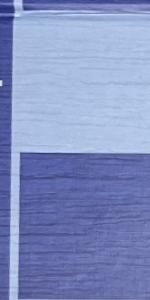
Label: Empty